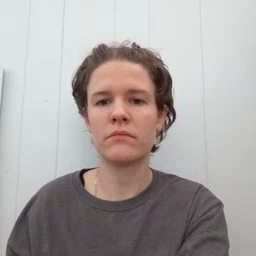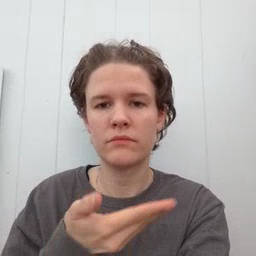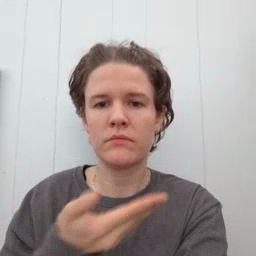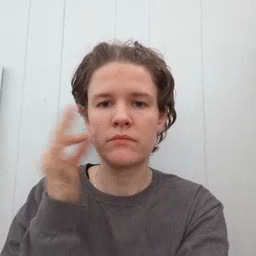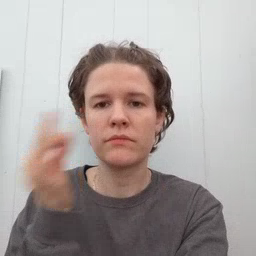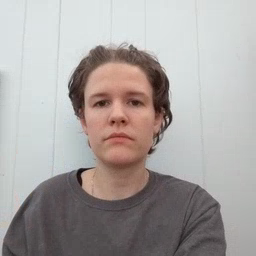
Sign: kitty